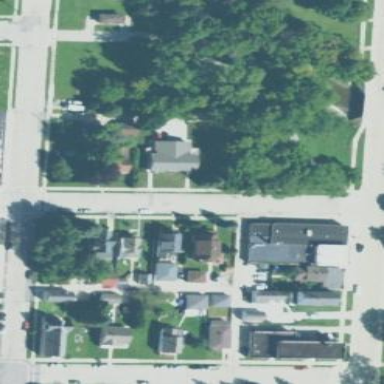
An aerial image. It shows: Sidewalk.